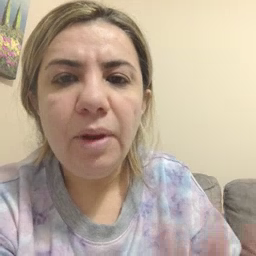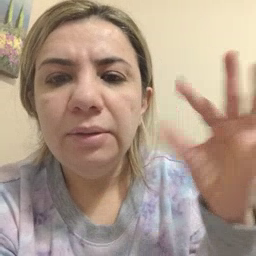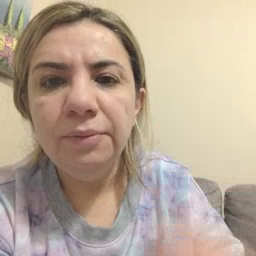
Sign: cat